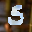
Label: 5